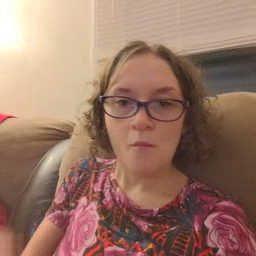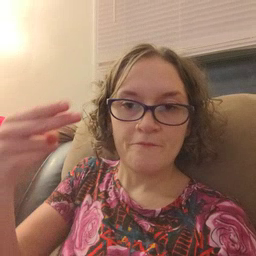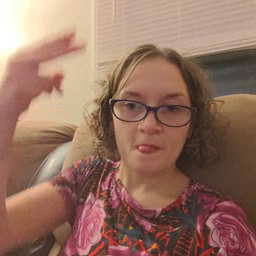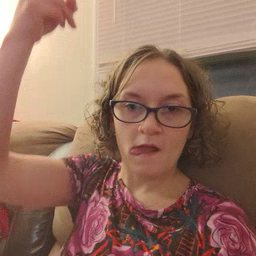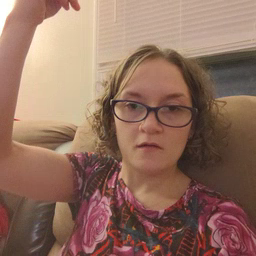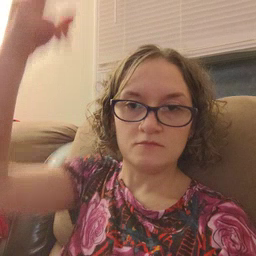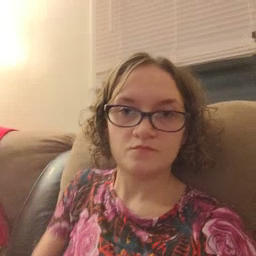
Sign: high